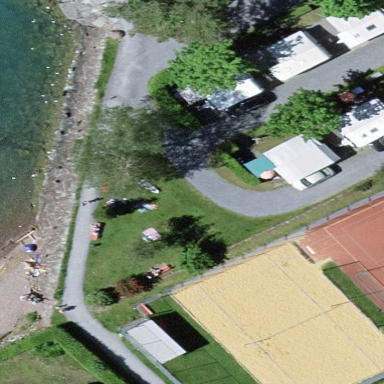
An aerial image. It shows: Sandy pitch for beach volleyball.